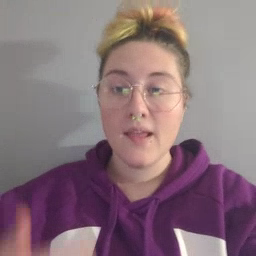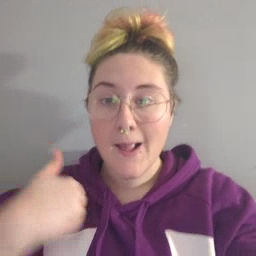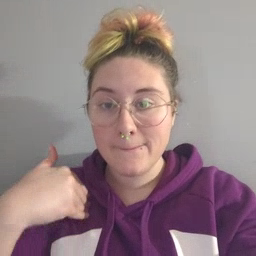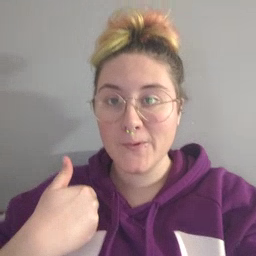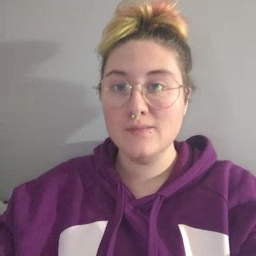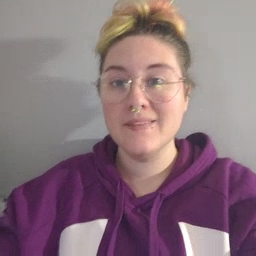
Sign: animal